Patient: sex M, age 70
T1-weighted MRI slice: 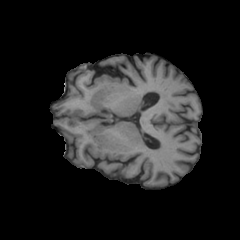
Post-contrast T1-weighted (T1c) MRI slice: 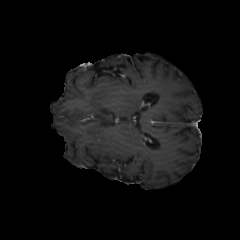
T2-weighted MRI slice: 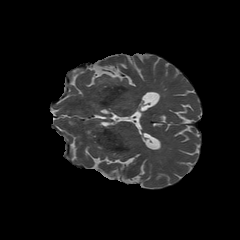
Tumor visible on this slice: no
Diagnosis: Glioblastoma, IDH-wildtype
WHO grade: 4